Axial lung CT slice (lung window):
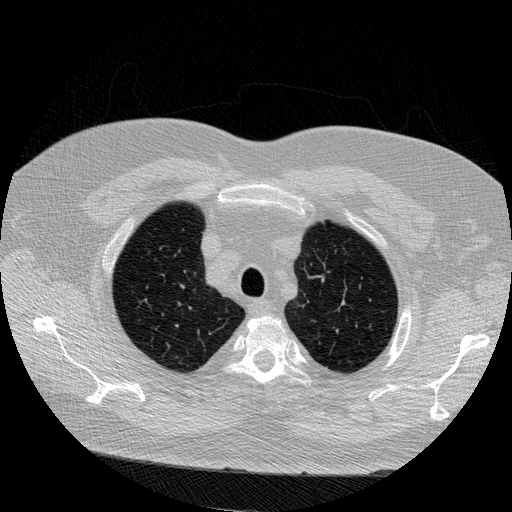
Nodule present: no